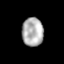
Tissue: lung
Cell type: Epithelial cells
Senescence score: 0.5407
Nuclear area (px): 599
Mean DAPI intensity: 176.209